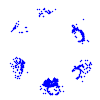
Particle: proton